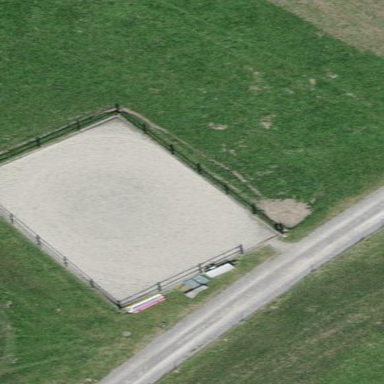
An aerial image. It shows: Equestrian pitch with sand surface for leisure land activities.